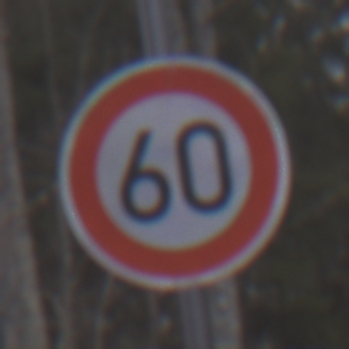
Verkehrszeichen: Geschwindigkeit60
Umgebung: Outdoor, Nature
Tageszeit: Midday
Wetter: Overcast
Licht: Natural
Jahreszeit: Autumn
Kontrast: LowContrast